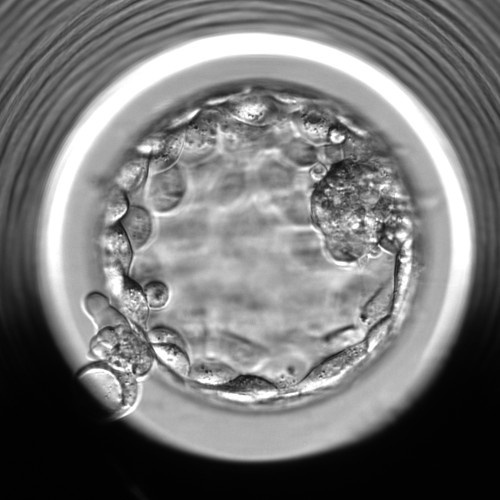
Embryo quality: good